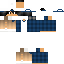
A male human skin with medium skin, wearing brown long hair dressed in a blue hoodie and brown pants, featuring a closed mouth.